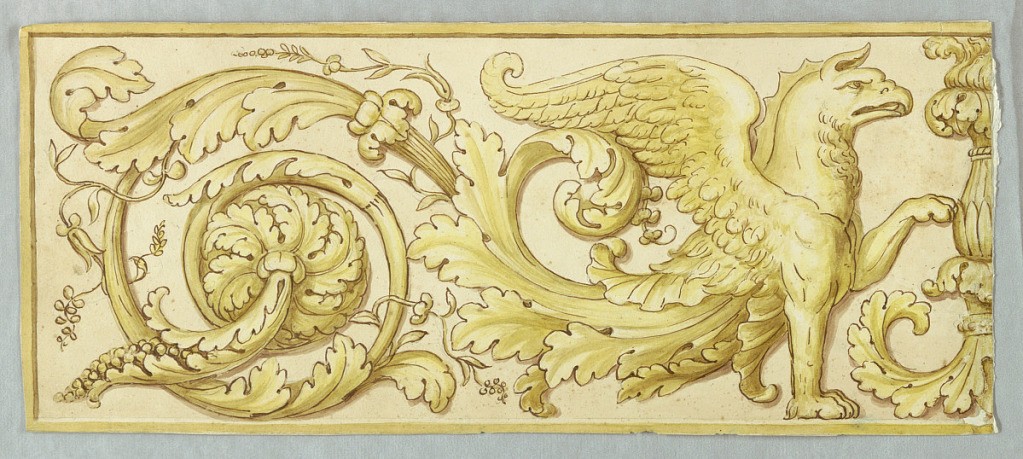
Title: The left half of a frieze
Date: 1825–50
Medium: Pencil, brush, sepia, yellow watercolor, paper
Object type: Drawing
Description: Horizontal rectangle. The half-figure of a griffon with a rinceau standing beside a foliated candelabrum with a burning fire on top.